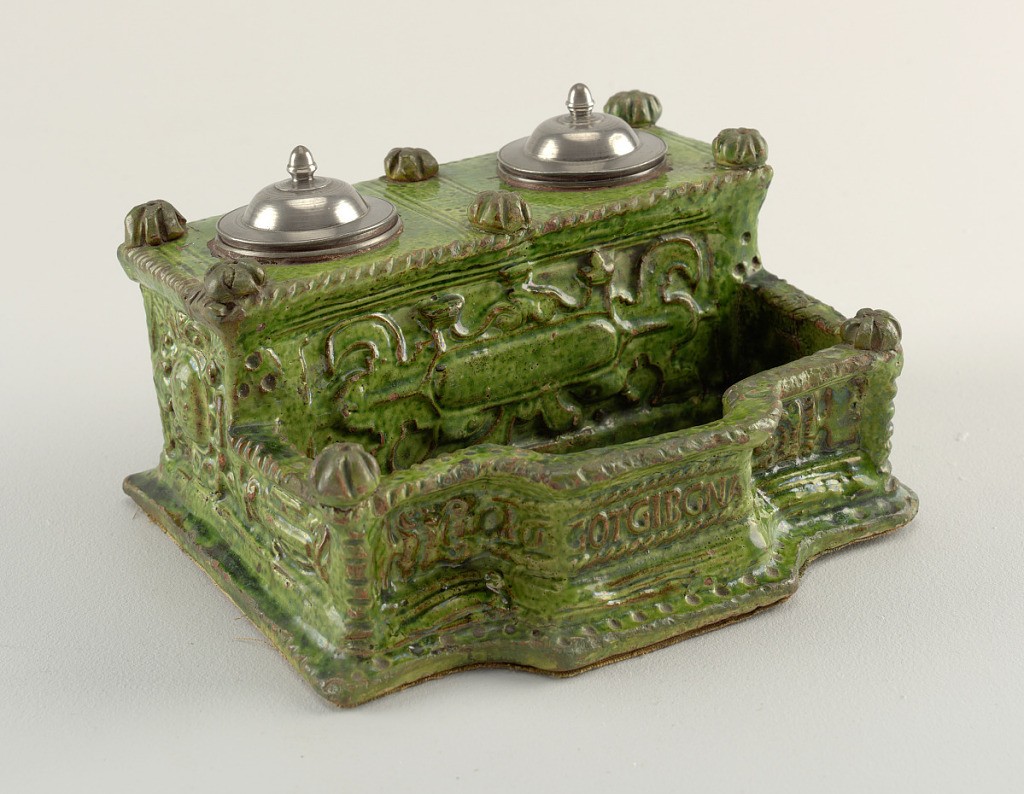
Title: Inkwell and stand
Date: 18th century
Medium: Earthenware?, metal, glass
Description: Green inkwell, decorated in relief with rope and vine motifs, with two cups with metal lids on top and open shelf on bottom.